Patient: sex M, age 61
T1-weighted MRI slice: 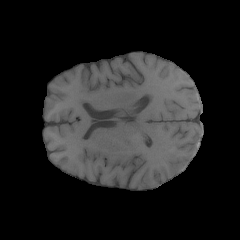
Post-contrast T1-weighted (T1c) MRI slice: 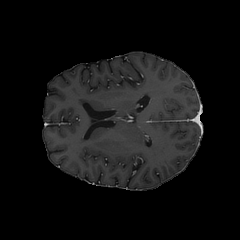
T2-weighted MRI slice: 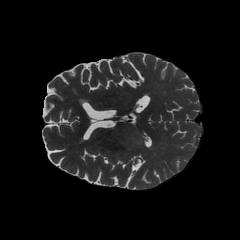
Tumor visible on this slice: yes
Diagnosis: Glioblastoma, IDH-wildtype
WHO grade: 4